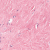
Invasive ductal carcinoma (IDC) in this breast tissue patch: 0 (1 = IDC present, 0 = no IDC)